Question: I am trying out Hibernate 4.3.5 with Oracle Database.
But during run I am getting the following problem(The same code is working fine with MySQl database).
'''
org.hibernate.engine.jdbc.connections.internal.DriverManagerConnectionProviderImpl configure
INFO: HHH000115: Hibernate connection pool size: 20 (min=1)
Jun 26, 2014 10:35:46 AM org.hibernate.engine.jdbc.internal.JdbcServicesImpl configure
WARN: HHH000341: Could not obtain connection metadata : Unsupported feature
Jun 26, 2014 10:35:46 AM org.hibernate.engine.jdbc.internal.LobCreatorBuilder useContextualLobCreation
INFO: HHH000422: Disabling contextual LOB creation as connection was null
Exception in thread "main" java.lang.NullPointerException
at org.hibernate.engine.jdbc.internal.JdbcServicesImpl.configure(JdbcServicesImpl.java:244)
at org.hibernate.boot.registry.internal.StandardServiceRegistryImpl.configureService(StandardServiceRegistryImpl.java:111)
at org.hibernate.service.internal.AbstractServiceRegistryImpl.initializeService(AbstractServiceRegistryImpl.java:234)
at org.hibernate.service.internal.AbstractServiceRegistryImpl.getService(AbstractServiceRegistryImpl.java:206)
at org.hibernate.cfg.Configuration.buildTypeRegistrations(Configuration.java:1885)
at org.hibernate.cfg.Configuration.buildSessionFactory(Configuration.java:1843)
at com.cluster.HibernateMain.main(HibernateMain.java:29)
'''
My code is
hibernate.cfg.xml
'''
<hibernate-configuration>
<session-factory>
<!-- Database connection properties - Driver, URL, user, password -->
<property name="hibernate.connection.driver_class">oracle.jdbc.driver.OracleDriver</property>
<property name="hibernate.connection.url">jdbc:oracle:thin:@localhost:1521:xe</property>
<property name="hibernate.connection.username">hr</property>
<property name="hibernate.connection.password">hr</property>
<property name="hibernate.hbm2ddl">create</property>
<!-- org.hibernate.HibernateException: No CurrentSessionContext configured! -->
<property name="hibernate.current_session_context_class">thread</property>
<!-- Outputs the SQL queries, should be disabled in Production -->
<property name="hibernate.show_sql">true</property>
<!-- Dialect is required to let Hibernate know the Database Type, MySQL, Oracle etc
Hibernate 4 automatically figure out Dialect from Database Connection Metadata -->
<property name="hibernate.dialect">org.hibernate.dialect.Oracle10gDialect</property>
<!-- mapping file, we can use Bean annotations too -->
<mapping resource="com\cluster\employee.hbm.xml" />
</session-factory>
</hibernate-configuration>
'''
employee.hbm.xml
'''
<hibernate-mapping>
<class name="com.cluster.Employee" table="EMPLOYEE">
<id name="id" type="int">
<column name="ID" />
<generator class="increment" />
</id>
<property name="name" type="java.lang.String">
<column name="NAME" />
</property>
<property name="role" type="java.lang.String">
<column name="ROLE" />
</property>
<property name="insertTime" type="timestamp">
<column name="insert_time" />
</property>
</class>
</hibernate-mapping>
'''
And the client code is
'''
public class HibernateMain {
public static void main(String[] args) {
Employee emp = new Employee();
emp.setName("Amr");
emp.setRole("President");
emp.setInsertTime(new Date());
// Create the SessionFactory from hibernate.cfg.xml
Configuration configuration = new Configuration();
configuration.configure();
System.out.println("Hibernate Configuration loaded");
ServiceRegistry serviceRegistry = new StandardServiceRegistryBuilder().applySettings(configuration.getProperties()).build();
System.out.println("Hibernate serviceRegistry created");
SessionFactory sessionFactory = configuration.buildSessionFactory(serviceRegistry);
//Get Session
Session session = sessionFactory.getCurrentSession();
//start transaction
session.beginTransaction();
//Save the Model object
session.save(emp);
//Commit transaction
session.getTransaction().commit();
System.out.println("Employee ID="+emp.getId());
//terminate session factory, otherwise program won't end
sessionFactory.close();
}
}
'''
Jars what I am using are

What the thing I am missing ?
Thanks in advance.
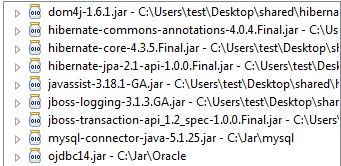
Answer: I solved the problem by removing and adding .
Because as Hibernate 4 is using JDBC4.0 implementation which is not present in but this implementation is present in .